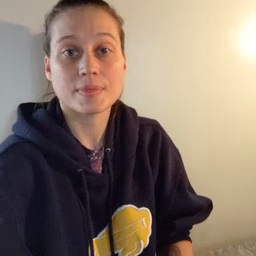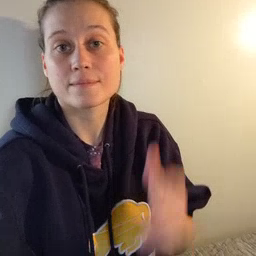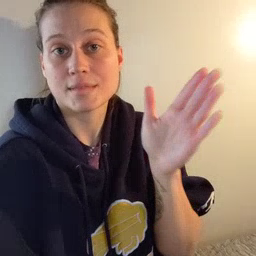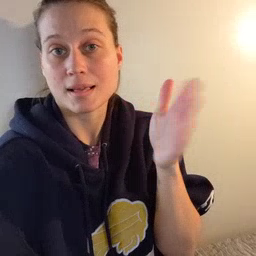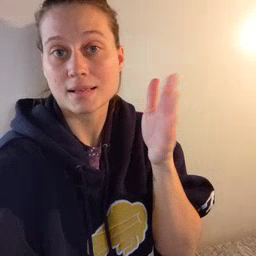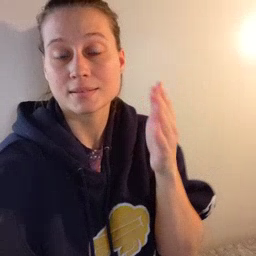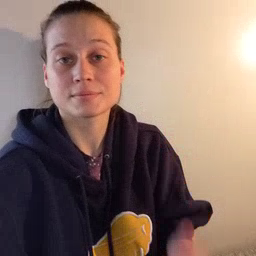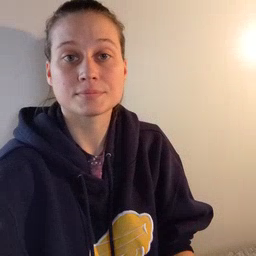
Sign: flag